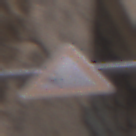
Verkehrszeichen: SplittSchotter
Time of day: Midday
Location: Outdoor (Urban)
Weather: PartlyCloudy
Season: NotSpecified
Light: Natural